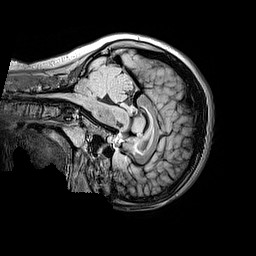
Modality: FLAIR
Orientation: sagittal
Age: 10
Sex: female
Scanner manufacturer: siemens
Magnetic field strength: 3 T
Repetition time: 5 s
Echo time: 0.388 s